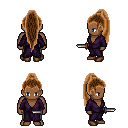
a pixel art fantasy rpg character, male body template, human, dark skin, purple robe, teal pants, brown extra-long topknot hairstyle, brown shoes, dagger, four views (front, back, left, right), 2x2 character sprite sheet, small pixel art, hard edges, no anti-aliasing